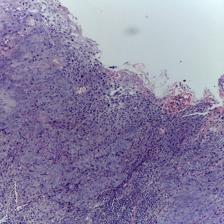
Diagnosis: OSCC